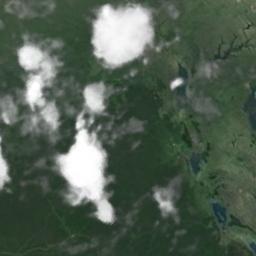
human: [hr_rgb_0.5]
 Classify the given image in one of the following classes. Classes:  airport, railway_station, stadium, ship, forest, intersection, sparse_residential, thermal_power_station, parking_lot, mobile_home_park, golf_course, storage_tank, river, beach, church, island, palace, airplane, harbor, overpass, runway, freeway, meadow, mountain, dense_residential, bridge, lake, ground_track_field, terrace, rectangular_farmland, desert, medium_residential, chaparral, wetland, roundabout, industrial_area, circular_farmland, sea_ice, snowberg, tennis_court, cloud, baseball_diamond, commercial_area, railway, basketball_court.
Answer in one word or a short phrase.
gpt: cloud